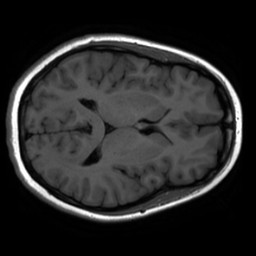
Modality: inplaneT1
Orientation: axial
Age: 21
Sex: female
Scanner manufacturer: ge
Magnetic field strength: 3 T
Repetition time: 2.499 s
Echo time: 0.02513 s